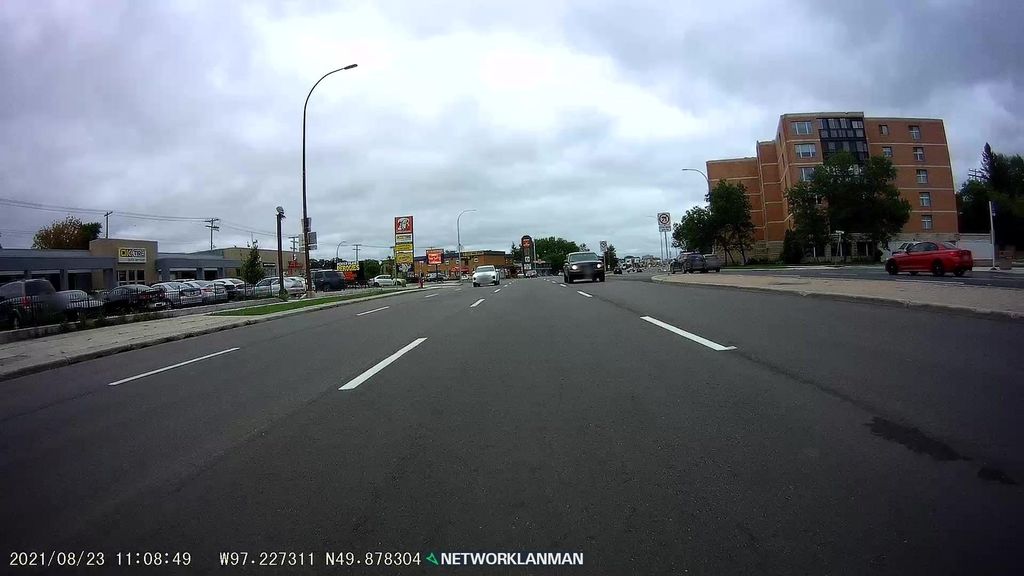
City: winnipeg